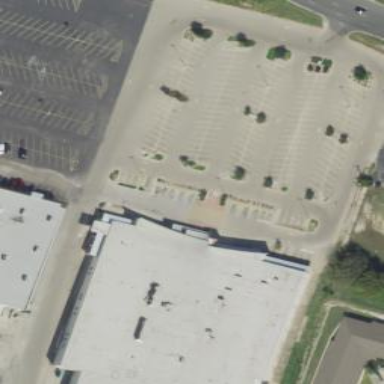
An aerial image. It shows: Retail building.